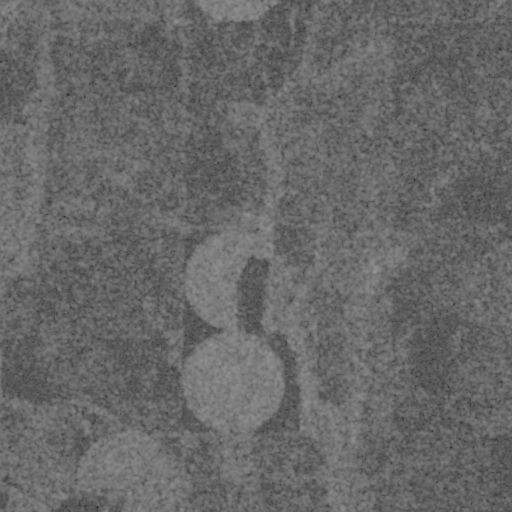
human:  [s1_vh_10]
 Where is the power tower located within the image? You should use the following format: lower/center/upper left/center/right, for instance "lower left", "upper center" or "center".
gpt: The power tower is located in the right of the image.
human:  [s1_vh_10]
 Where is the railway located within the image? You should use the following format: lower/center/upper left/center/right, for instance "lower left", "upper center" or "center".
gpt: The railway is located in the right of the image.
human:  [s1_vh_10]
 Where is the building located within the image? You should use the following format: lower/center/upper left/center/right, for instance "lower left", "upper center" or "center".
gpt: There is no building in the image.

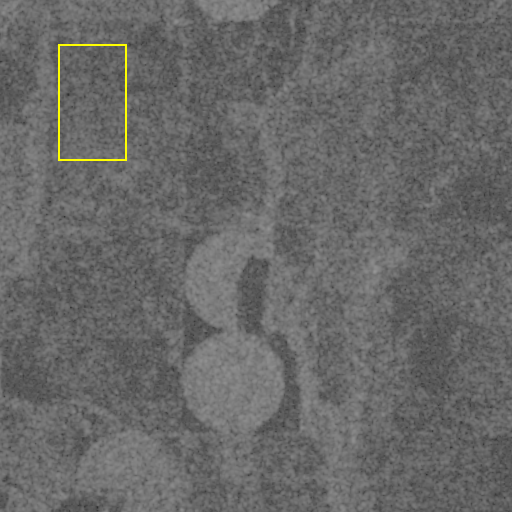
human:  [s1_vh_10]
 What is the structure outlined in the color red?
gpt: There is no red outline.
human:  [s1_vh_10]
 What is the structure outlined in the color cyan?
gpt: There is no structure outlined in cyan.